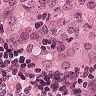
Metastatic tissue present: yes